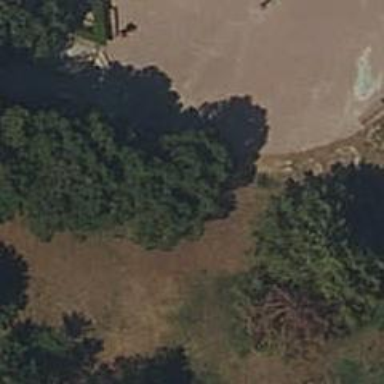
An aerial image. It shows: Evergreen needle-leaved tree in park.